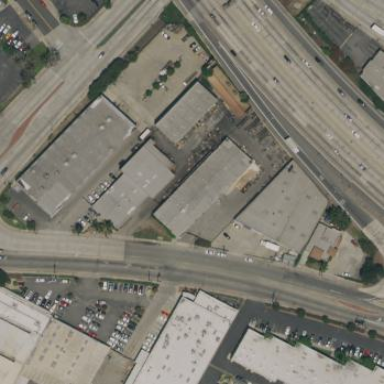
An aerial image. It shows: Industrial building.